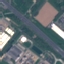
Land use / land cover: Highway